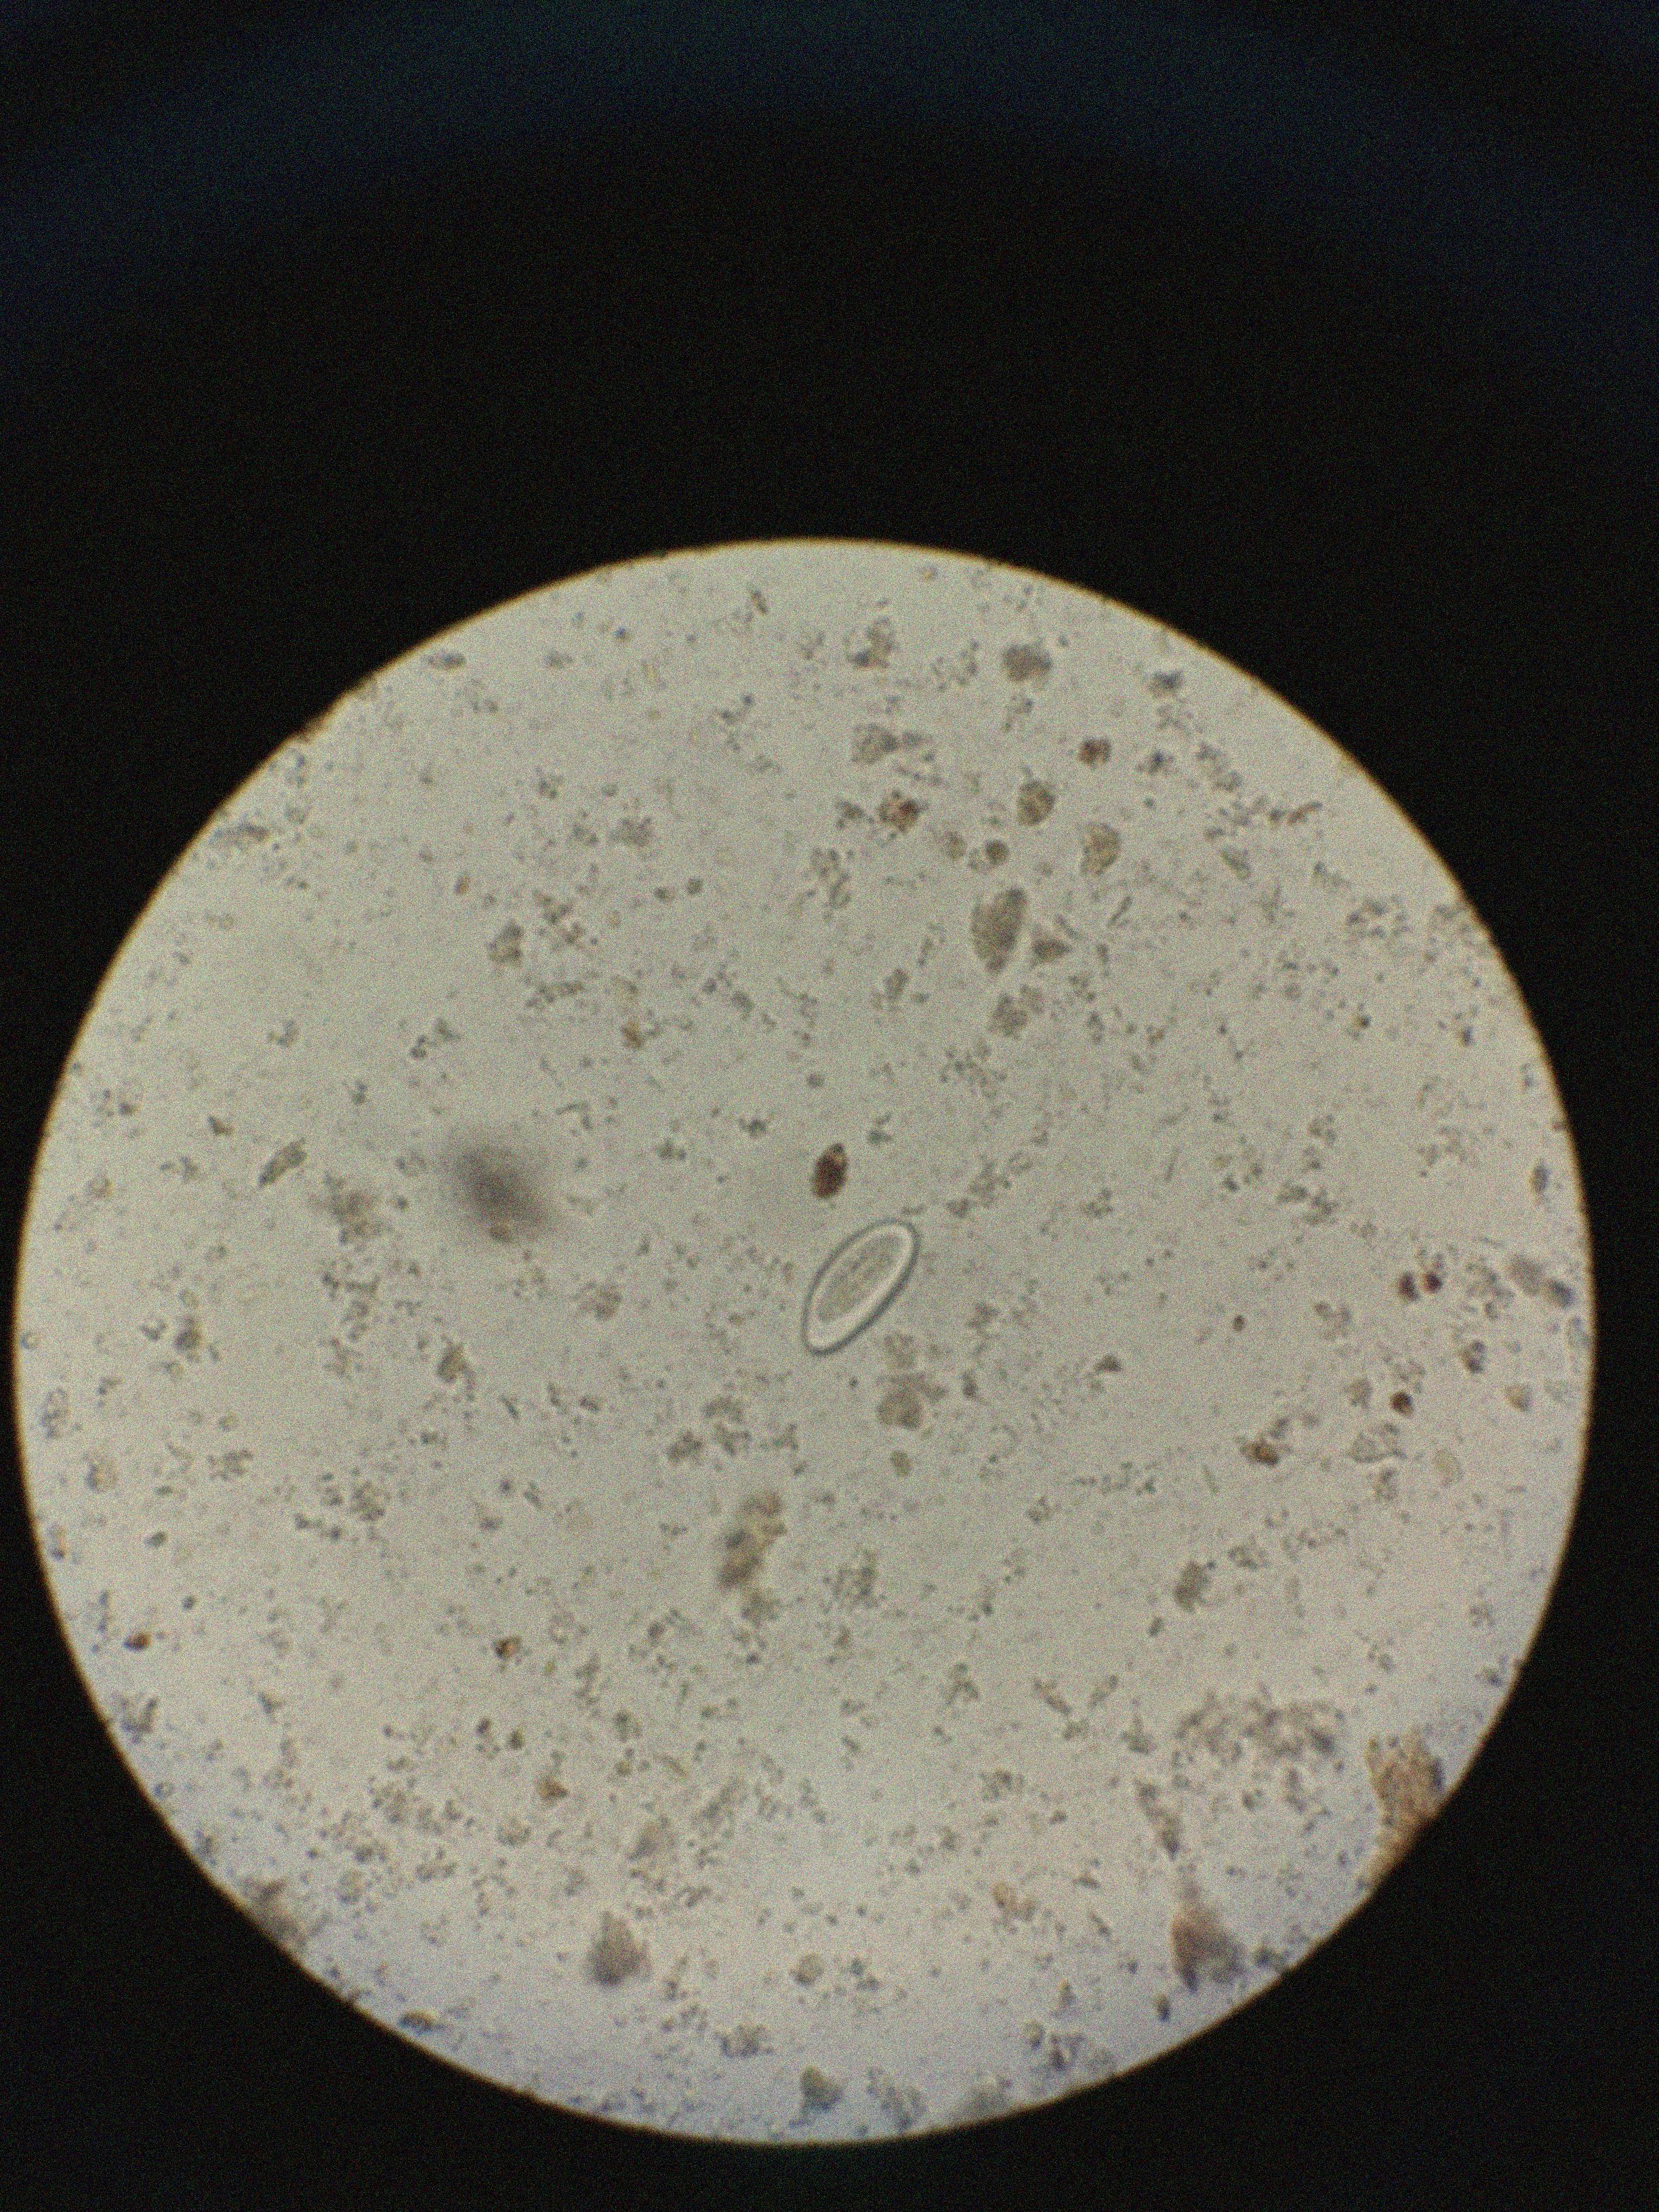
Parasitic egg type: Enterobius vermicularis